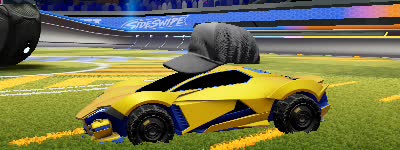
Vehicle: werewolf